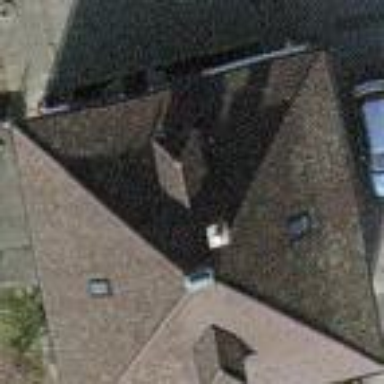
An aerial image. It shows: Building with pyramidal-shaped roof.